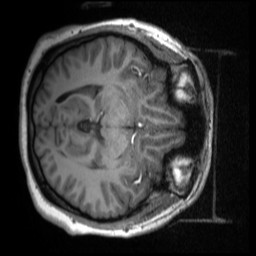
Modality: T1w
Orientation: axial
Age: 33
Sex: female
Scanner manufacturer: siemens
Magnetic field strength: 3 T
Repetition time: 2.53 s
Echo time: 0.00219 s